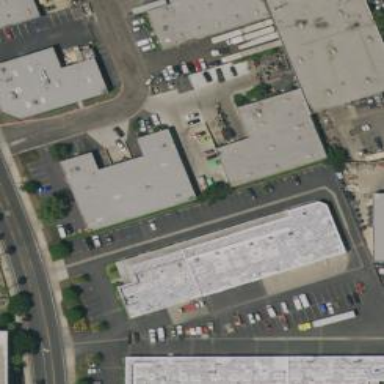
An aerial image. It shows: Industrial building.